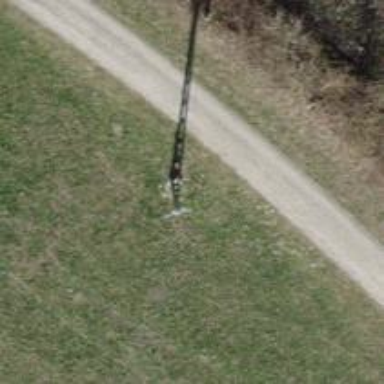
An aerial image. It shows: Power pole.